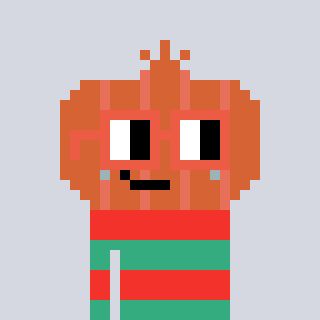
a pixel art character with square orange glasses, a onion-shaped head and a teal-colored body on a cool background